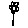
Label: flower